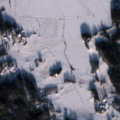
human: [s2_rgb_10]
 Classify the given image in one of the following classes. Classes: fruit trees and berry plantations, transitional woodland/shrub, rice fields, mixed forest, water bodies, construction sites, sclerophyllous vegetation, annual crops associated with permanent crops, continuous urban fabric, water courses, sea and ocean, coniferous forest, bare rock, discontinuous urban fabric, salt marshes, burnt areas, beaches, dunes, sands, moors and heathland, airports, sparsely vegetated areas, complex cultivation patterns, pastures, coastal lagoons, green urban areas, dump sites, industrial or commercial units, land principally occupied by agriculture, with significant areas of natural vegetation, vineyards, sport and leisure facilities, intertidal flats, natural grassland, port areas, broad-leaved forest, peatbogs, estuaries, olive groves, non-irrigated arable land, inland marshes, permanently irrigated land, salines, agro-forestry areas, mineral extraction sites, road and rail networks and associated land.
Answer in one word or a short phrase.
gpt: non-irrigated arable land, coniferous forest